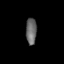
Tissue: prostate
Cell type: T cells
Senescence score: 0.3356
Nuclear area (px): 277
Mean DAPI intensity: 104.556